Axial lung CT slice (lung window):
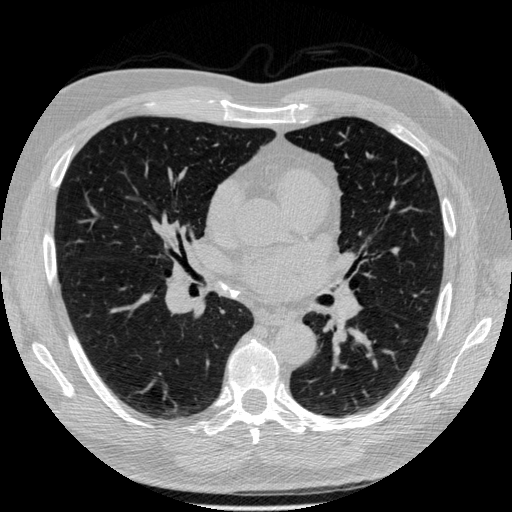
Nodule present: yes
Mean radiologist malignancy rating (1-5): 1.25